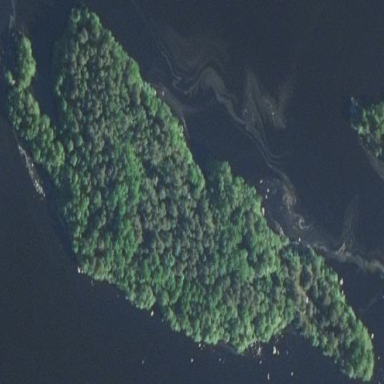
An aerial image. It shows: Islet.